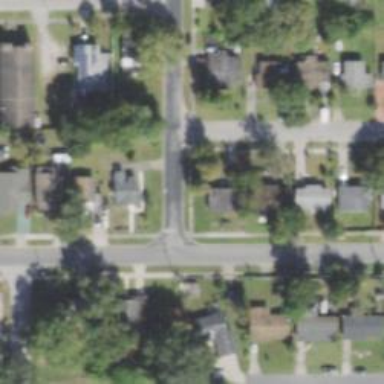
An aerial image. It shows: Residential road with asphalt surface and sidewalk on the left side.